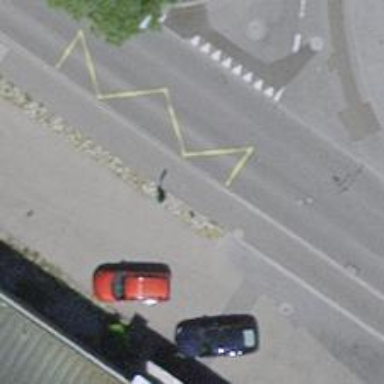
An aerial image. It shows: Platform for public transport is situated by the road.